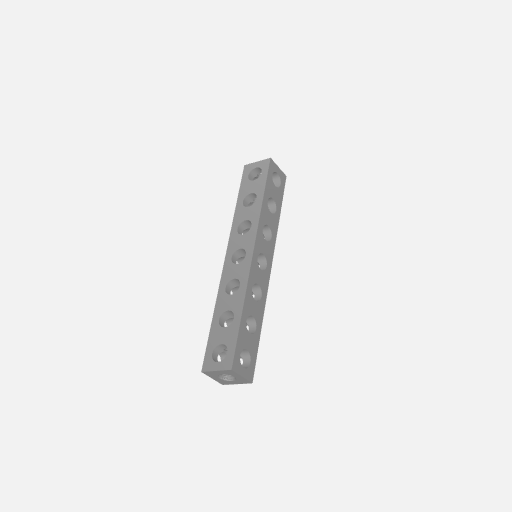
Part: SquareBeam7H